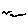
Label: bird